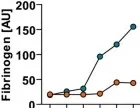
Blood count and hemostaseologic response in acute mercury poisoning of unknown origin. (B) The patient's endogenous thrombin potential (ETP) level was determined in relation to Ctrl.
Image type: chart (chart)